Question: Following is my script which i want to use to update status on my facebook fanpage but its not working in a way that the uploaded image can't be viewed in the gallery of facebook fanpage kindly see this link ( <URL> its a detailed screenshot of what exactly is happening by my script and what am i trying to do/want from my script. Kindly let me know what is wrong with my script and what should i do instead?
'''
<?php
require 'src/facebook.php';
$app_id = "332267477347";
$app_secret = "xxxxxxxx";
$facebook = new Facebook(array(
'appId' => $app_id,
'secret' => $app_secret,
'cookie' => true,
'fileUpload' => true,
));
$facebook->setFileUploadSupport(true);
$user = $facebook->getUser();
//echo $user;
if(($facebook->getUser())==0)
{
header("Location:{$facebook->getLoginUrl(array('scope' => 'photo_upload,user_status,publish_stream,user_photos,manage_pages'))}");
exit;
}
else {
$accounts_list = $facebook->api('/me/accounts');
echo "i am connected";
}
$valid_files = array('image/jpeg', 'image/png', 'image/gif');
//to get the page access token to post as a page
foreach($accounts_list['data'] as $account){
if($account['id'] == 194458563914948){ // my page id =123456789
$access_token = $account['access_token'];
echo "<p>Page -- Access Token: $access_token</p>";
}
}
//posting to the page wall
if (isset($_FILES) && !empty($_FILES))
{
$folder = "pak/".$_FILES['pic']['name'];
$fold = 'http://snowdrop.com.pk/fb/'.$folder;
echo $fold."<br>";
if( move_uploaded_file($_FILES['pic']['tmp_name'], $folder) )
{
#Upload photo here
$img = realpath($_FILES["pic"]["tmp_name"]);
$attachment = array('message' => $_POST['textfield'],
'picture' => $fold,
'access_token' => $access_token,
);
$status = $facebook->api("/194458563914948/feed", 'post', $attachment);
echo $status;
var_dump($status);
}
else{
echo 'Only jpg, png and gif image types are supported!';
}
}
?>
<body>
<!-- Form for uploading the photo -->
<div class="main">
<p>Select a photo to upload on Facebook Fan Page</p>
<form method="post" action="" enctype="multipart/form-data">
<p>Select the image: <input type="file" name="pic" />
<br />
<label>Description
<input type="text" name="textfield" id="textfield" />
</label>
</p>
<p><input class="post_but" type="submit" value="Upload to my album" /></p>
</form>
</div>
</body>
'''

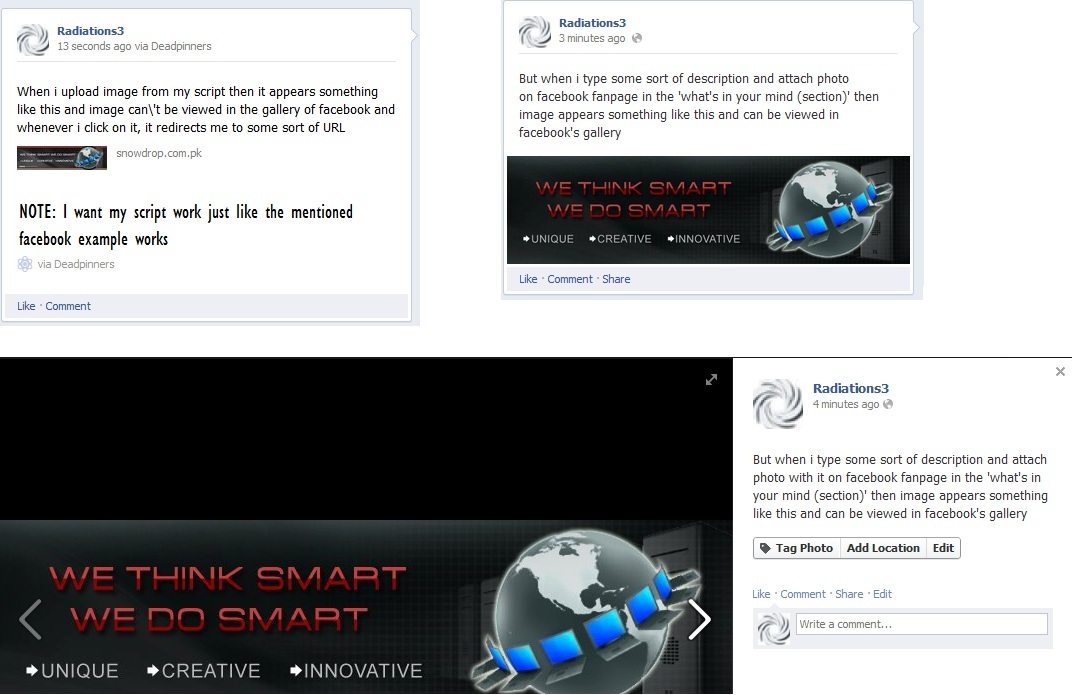
Answer: to get the effect you are looking for you need to upload to an album id. In the code below just add the album id you wish to upload to.
---
'''
$status = $facebook->api("/Album_ID/photos", 'post', $attachment);
'''
---
'''
<?php
require 'src/facebook.php';
$app_id = "332267477347";
$app_secret = "xxxxxxxx";
$facebook = new Facebook(array(
'appId' => $app_id,
'secret' => $app_secret,
'cookie' => true,
'fileUpload' => true,
));
$facebook->setFileUploadSupport(true);
$user = $facebook->getUser();
//echo $user;
if(($facebook->getUser())==0)
{
header("Location:{$facebook->getLoginUrl(array('scope' => 'photo_upload,user_status,publish_stream,user_photos,manage_pages'))}");
exit;
}
else {
$accounts_list = $facebook->api('/me/accounts');
echo "i am connected";
}
$valid_files = array('image/jpeg', 'image/png', 'image/gif');
//to get the page access token to post as a page
foreach($accounts_list['data'] as $account){
if($account['id'] == 194458563914948){ // my page id =123456789
$access_token = $account['access_token'];
echo "<p>Page -- Access Token: $access_token</p>";
}
}
//posting to the page wall
if (isset($_FILES) && !empty($_FILES))
{
$folder = "pak/".$_FILES['pic']['name'];
$fold = 'http://snowdrop.com.pk/fb/'.$folder;
echo $fold."<br>";
if( move_uploaded_file($_FILES['pic']['tmp_name'], $folder) )
{
#Upload photo here
$img = realpath($_FILES["pic"]["tmp_name"]);
$attachment = array('message' => $_POST['textfield'],
'source' => $fold,
'access_token' => $access_token,
);
$status = $facebook->api("/Album_ID/photos", 'post', $attachment);
echo $status;
var_dump($status);
}
else{
echo 'Only jpg, png and gif image types are supported!';
}
}
?>
<body>
<!-- Form for uploading the photo -->
<div class="main">
<p>Select a photo to upload on Facebook Fan Page</p>
<form method="post" action="" enctype="multipart/form-data">
<p>Select the image: <input type="file" name="pic" />
<br />
<label>Description
<input type="text" name="textfield" id="textfield" />
</label>
</p>
<p><input class="post_but" type="submit" value="Upload to my album" /></p>
</form>
</div>
</body>
'''